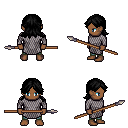
a pixel art fantasy rpg character, male body template, human, dark skin, chain mail, teal pants, black loose hair, spear, four views (front, back, left, right), 2x2 character sprite sheet, small pixel art, hard edges, no anti-aliasing